Question: I have a div with some p's inside and want to put buttons to the side of some p's. Only some of the buttons show up, and I will control which ones through Javascript. Usually, I would put each p in a different wrapper div, which would also contains the corresponding button. BUT I want a background image around all p's, so I need to put all p's inside the same div and can't have separate div's for each p. I also don't want the background to appear around the buttons, which will be round. How do I align the buttons with the p's? Should I use jQuery to get the top properties of each p and pass them on to the buttons?
JS fiddle: <URL>
HTML:
'''
<body>
<div class="content">
<div class="p-wrapper">
<!--there is a background image here-->
<p>lorem ipsum lorem ipsum lorem ipsum lorem ipsum lorem ipsum lorem ipsum lorem ipsum lorem ipsum lorem ipsum lorem ipsumlorem ipsum lorem ipsum lorem ipsum lorem ipsum lorem ipsum</p>
<p>lorem ipsum lorem ipsum</p>
<p>lorem ipsum lorem ipsum lorem ipsum lorem ipsum lorem ipsum lorem ipsum lorem ipsum lorem ipsum lorem ipsum lorem ipsumlorem ipsum lorem ipsum lorem ipsum lorem ipsum lorem ipsum</p>
<p>lorem ipsum lorem ipsum</p>
</div>
</div>
</body>
'''
CSS:
'''
.content
{
width:1100px;
margin-top:60px;
margin-left: 200px;
}
.p-wrapper
{
background-image:url('bg/old-paper-texture.jpg');
background-size:cover;
padding-top:15px;
padding-left:25px;
font-size:20pt;
margin:0px 0px 10px;
width:700px;
}
'''
actual page: <URL>
An image that shows what I need:

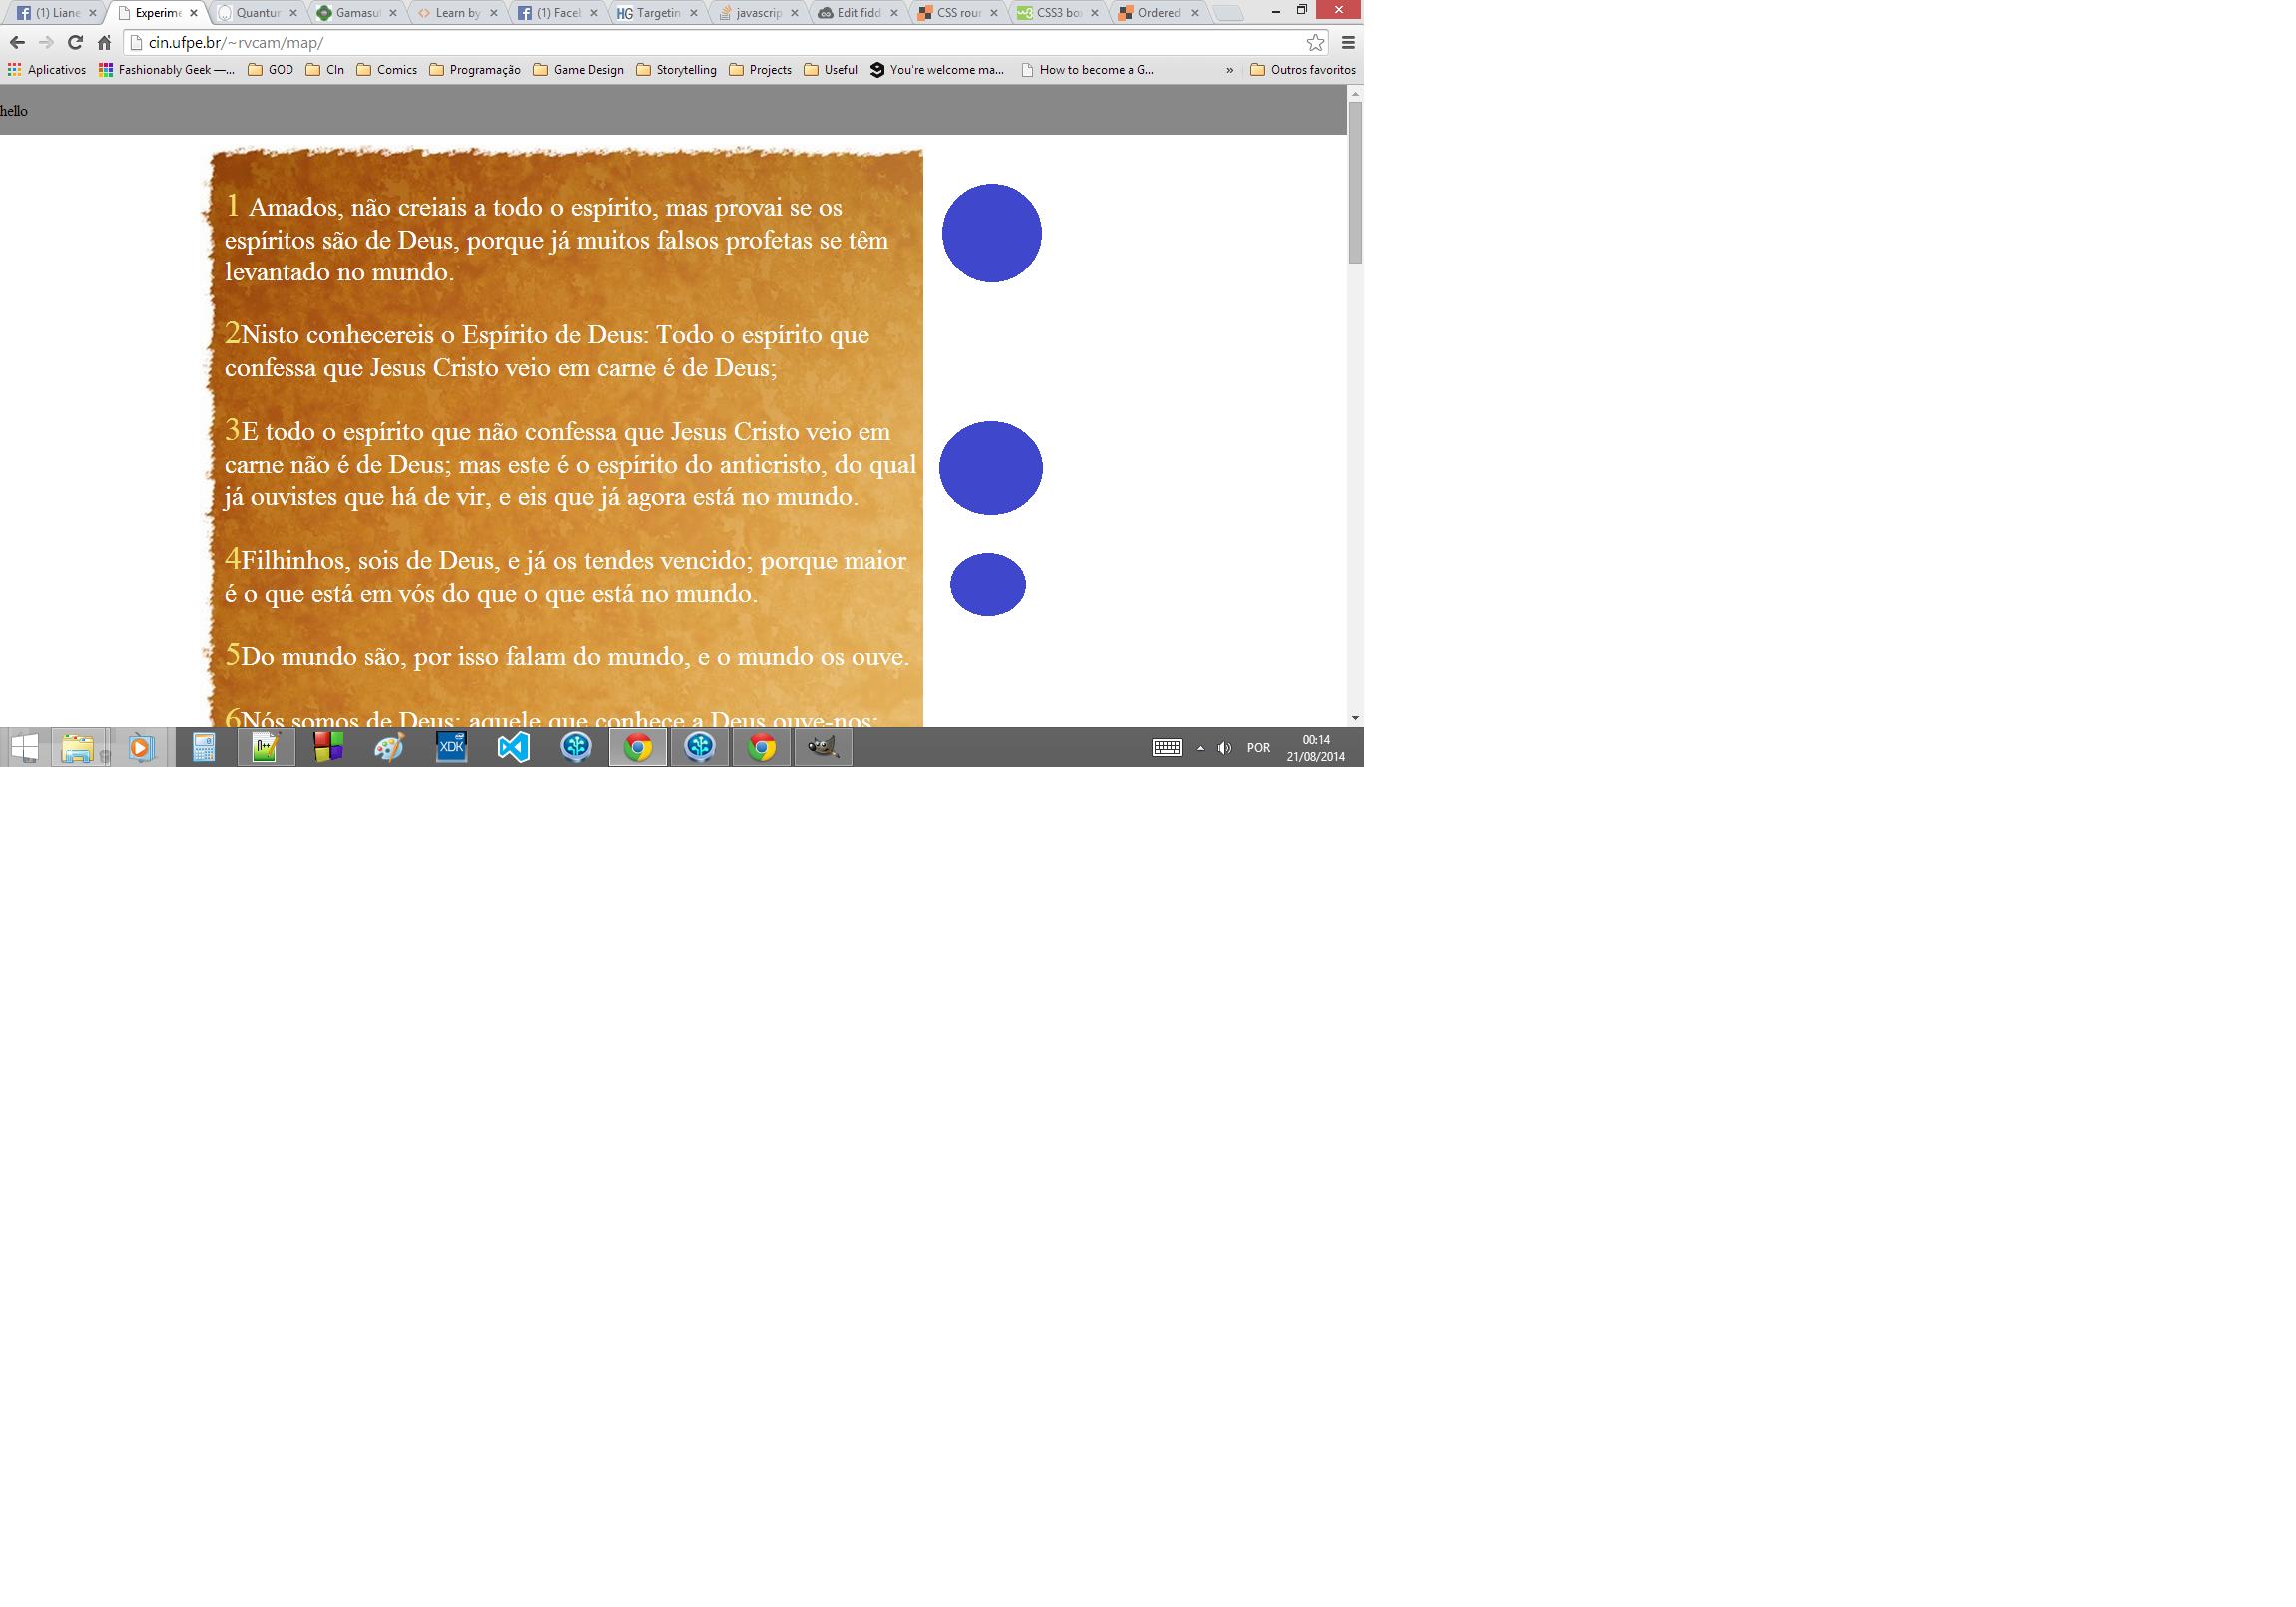
Answer: I took a look to your page, and you simply need to change your approach
'''
<div class="content">
<ol class="p-wrapper">
<!--there is a background image here-->
<li>lorem ipsum lorem ipsum lorem ipsum lorem ipsum lorem ipsum lorem ipsum lorem ipsum lorem ipsum lorem ipsum lorem ipsumlorem ipsum lorem ipsum lorem ipsum lorem ipsum lorem ipsum</li>
<li>lorem ipsum lorem ipsum</li>
<li>lorem ipsum lorem ipsum lorem ipsum lorem ipsum lorem ipsum lorem ipsum lorem ipsum lorem ipsum lorem ipsum lorem ipsumlorem ipsum lorem ipsum lorem ipsum lorem ipsum lorem ipsum</li>
<li>lorem ipsum lorem ipsum</li>
</ol>
</div>
'''
You'll have what you need AND no need for that additional span, you'll have automatic numering
: See code below to fit your needs.
mostly remains the same, just change '<ol class="p-wrapper">' to '<ol class="bible">' and add buttons
'''
<div class="content">
<ol class="bible">
<!--there is a background image here-->
<li><div class="bibletext">lorem ipsum lorem ipsum lorem ipsum lorem ipsum lorem ipsum lorem ipsum lorem ipsum lorem ipsum lorem ipsum lorem ipsumlorem ipsum lorem ipsum lorem ipsum lorem ipsum lorem ipsum</div> <div class="but"><button></button></div></li>
<li><div class="bibletext">lorem ipsum lorem ipsum</div></li>
<li><div class="bibletext">lorem ipsum lorem ipsum</div><div class="but"><button></button></div></li>
</ol>
</div>
'''
as follows:
'''
.content
{
width:1100px;
margin-top:60px;
margin-left: 200px;
background:url('bg/old-paper-texture.jpg') repeat-y;
background-size:700px; /* your current .bible width */
}
.bible
{
padding-top:15px;
padding-left:25px;
font-size:20pt;
margin:0px 0px 10px;
width:700px;
color: white;
/*box-shadow:-30px 30px 30px #888888;*/
}
.bible li{position:relative; width:800px} /*700 px + button width, change at will */
.bibletext{width:700px}
.but{width:100px; position:absolute; top:0; right:0;}
'''
Then you'll need some adjustments to fit your taste, but this will work just as you want